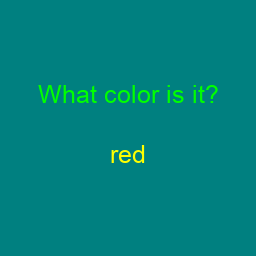
Color: yellow
Color name shown: red
Background color: teal
Question text color: lime